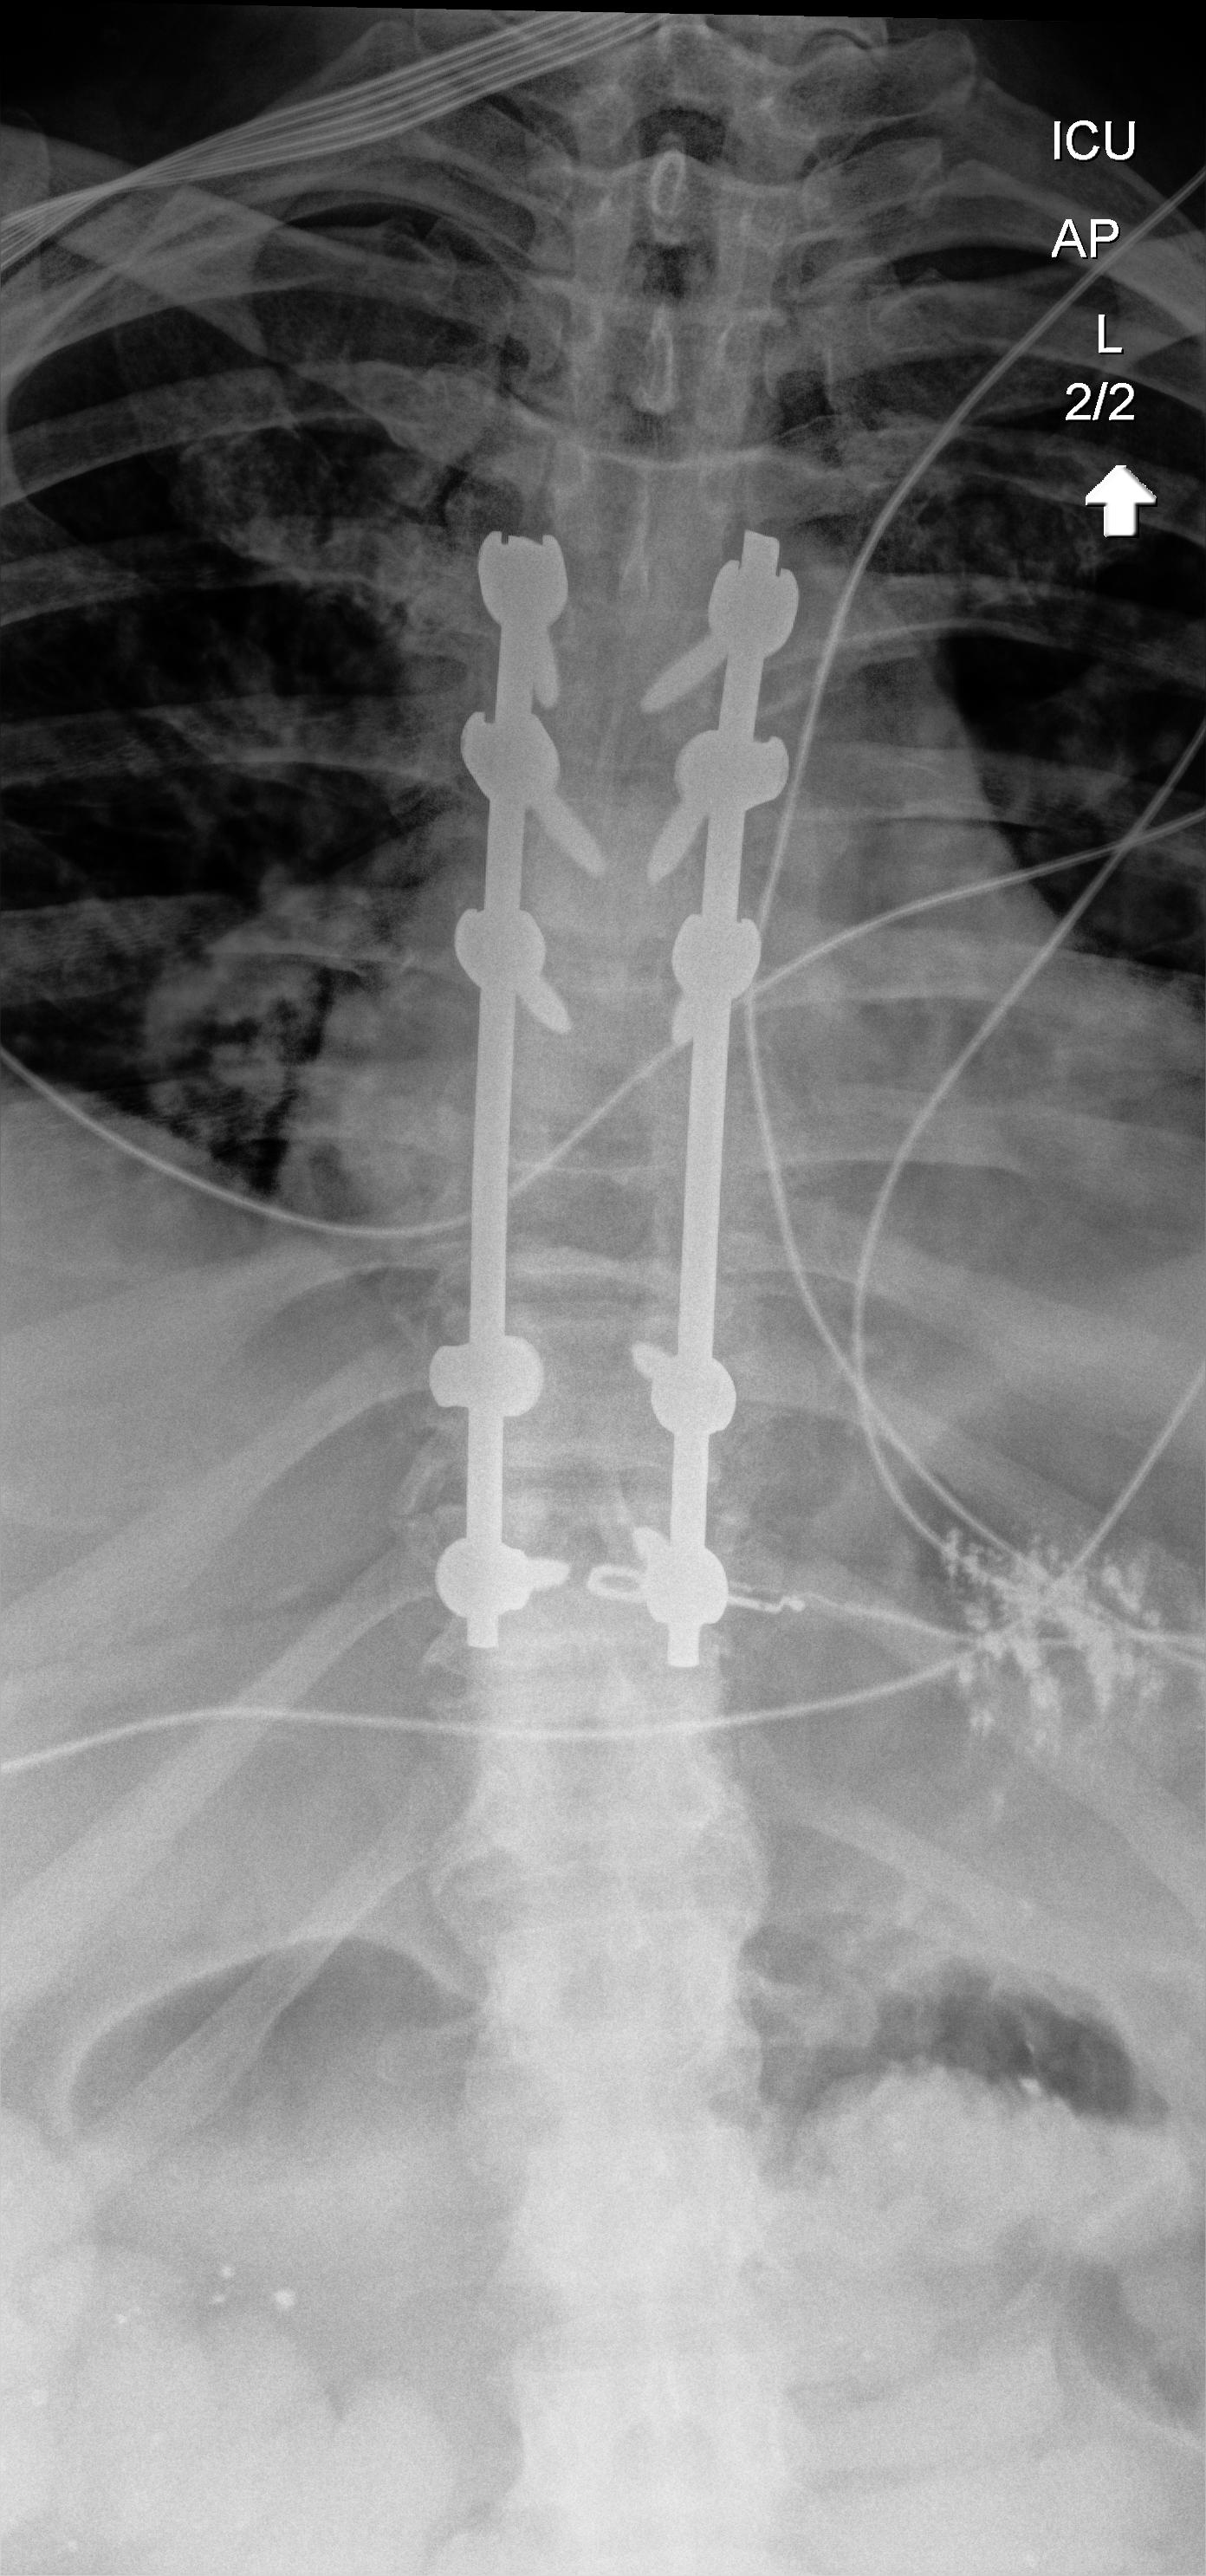
View: AP
Implant manufacturer: Styker everest (K2M)